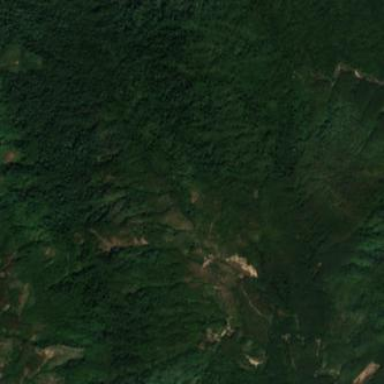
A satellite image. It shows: Beautiful woodland area.